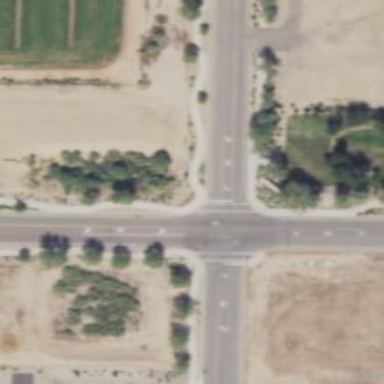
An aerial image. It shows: Solid stop line on the road marking.